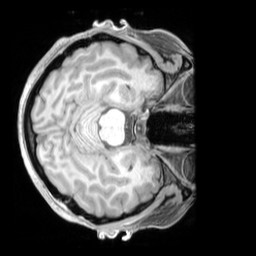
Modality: T1w
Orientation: axial
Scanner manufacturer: siemens
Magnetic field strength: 3 T
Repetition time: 2.3 s
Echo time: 0.00226 s